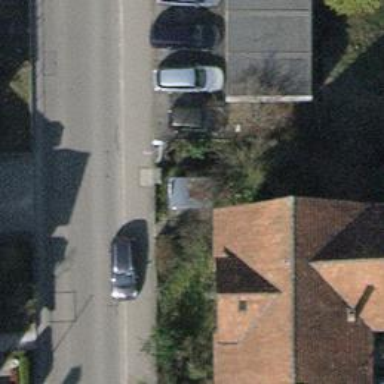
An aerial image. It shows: Street cabinet of man-made origin.